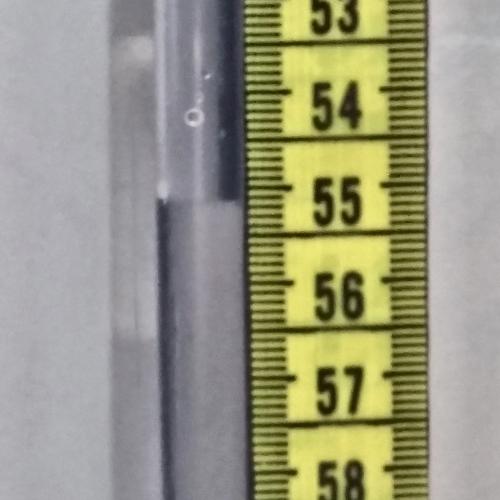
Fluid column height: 55.2 cm